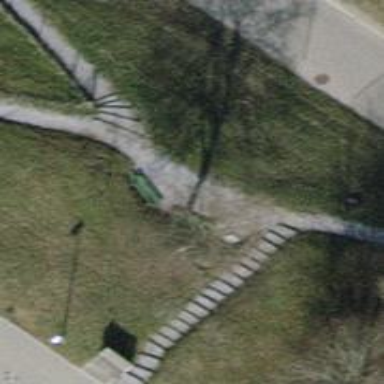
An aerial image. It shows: Bench for seating.